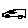
Label: car